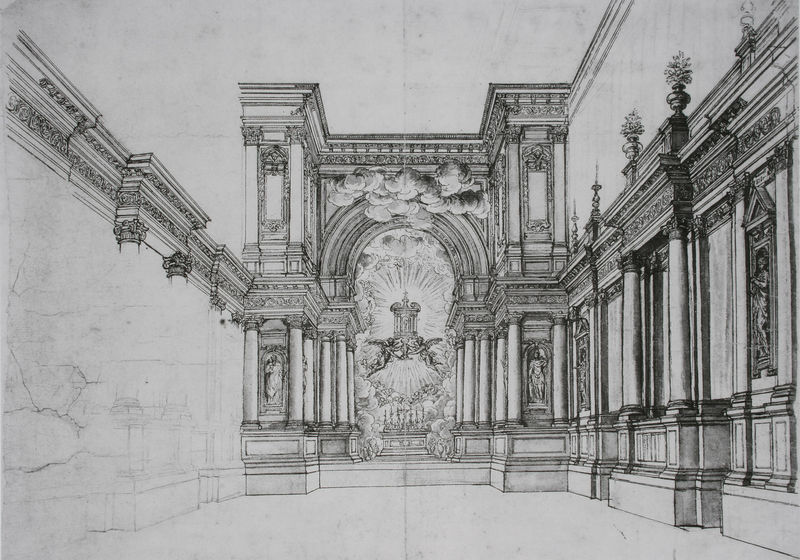
Titel: Entwurf für die "Quarant'Ore" in San Lorenzo in Damaso in Rom
Künstler: Pietro da Cortona
Standort: Windsor
Institution: Windsor Castle, Royal Collection
Schlagwörter: himmel, schatten, weiß, wolken, licht, marmor, pfeiler, raum, schwarz, skizze, säule, säulen, zeichnung, gebäude, wolke, ornament, profile, wand, architektur, barock, rahmen, sockel, stein, steine, innenraum, kirche, sonne, boden, figur, innen, pflanzen, gotik, krone, renaissance, engel, skulptur, statue, vase, relief, bogen, studie, leer, risse, mauer, grafik, graphik, pilaster, saal, figuren, rundbogen, treppe, detail, verzierung, kerzen, stuck, vasen, stufe, stufen, podest, gang, nische, tusche, komposit, religion, strahlen, druck, schraffur, schwarzweiß, bleistift, flur, entwurf, altar, hauptschiff, kapitelle, kapitell, fries, gemäuer, sims, gesims, skulpturen, voluten, ionisch, resalit, apsis, geschosse, plan, tempel, heilige, heiligtum, unfertig, maria, korinthisch, biblisch, sakral, bozetto, osten, gebälk, säulenhalle, aufriss, nischen, nischenfiguren, mensa, panel, stauten, säilen, sklupturen, rundsäulen, vollsäulen, nischenfriguren, himmel#, s#ule, socleö, s#, besims